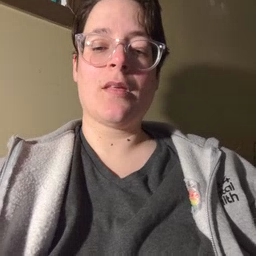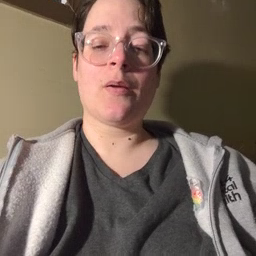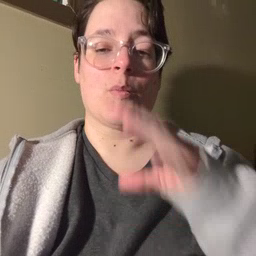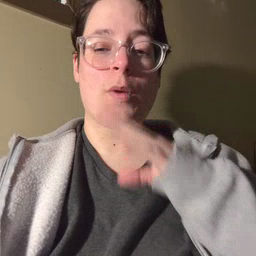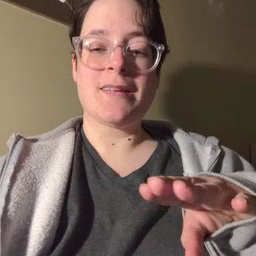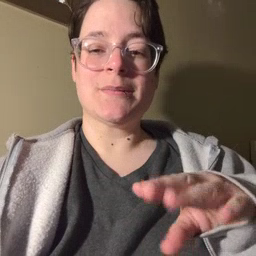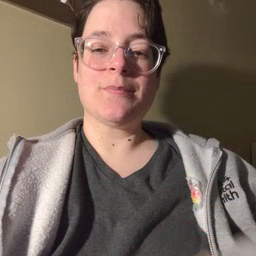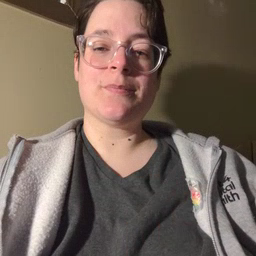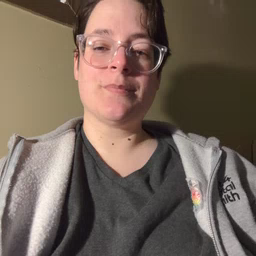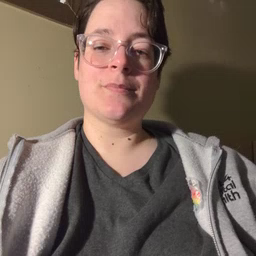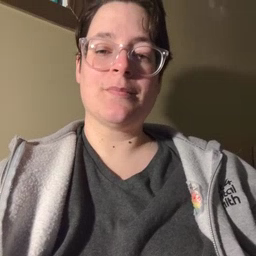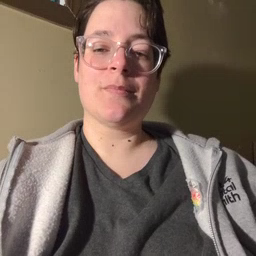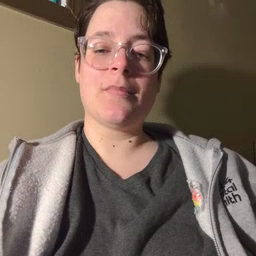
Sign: quiet